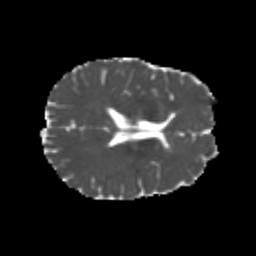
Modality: MD
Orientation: axial
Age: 20
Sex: male
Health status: healthy
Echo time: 0.074 s